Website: home-depot
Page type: address-validator
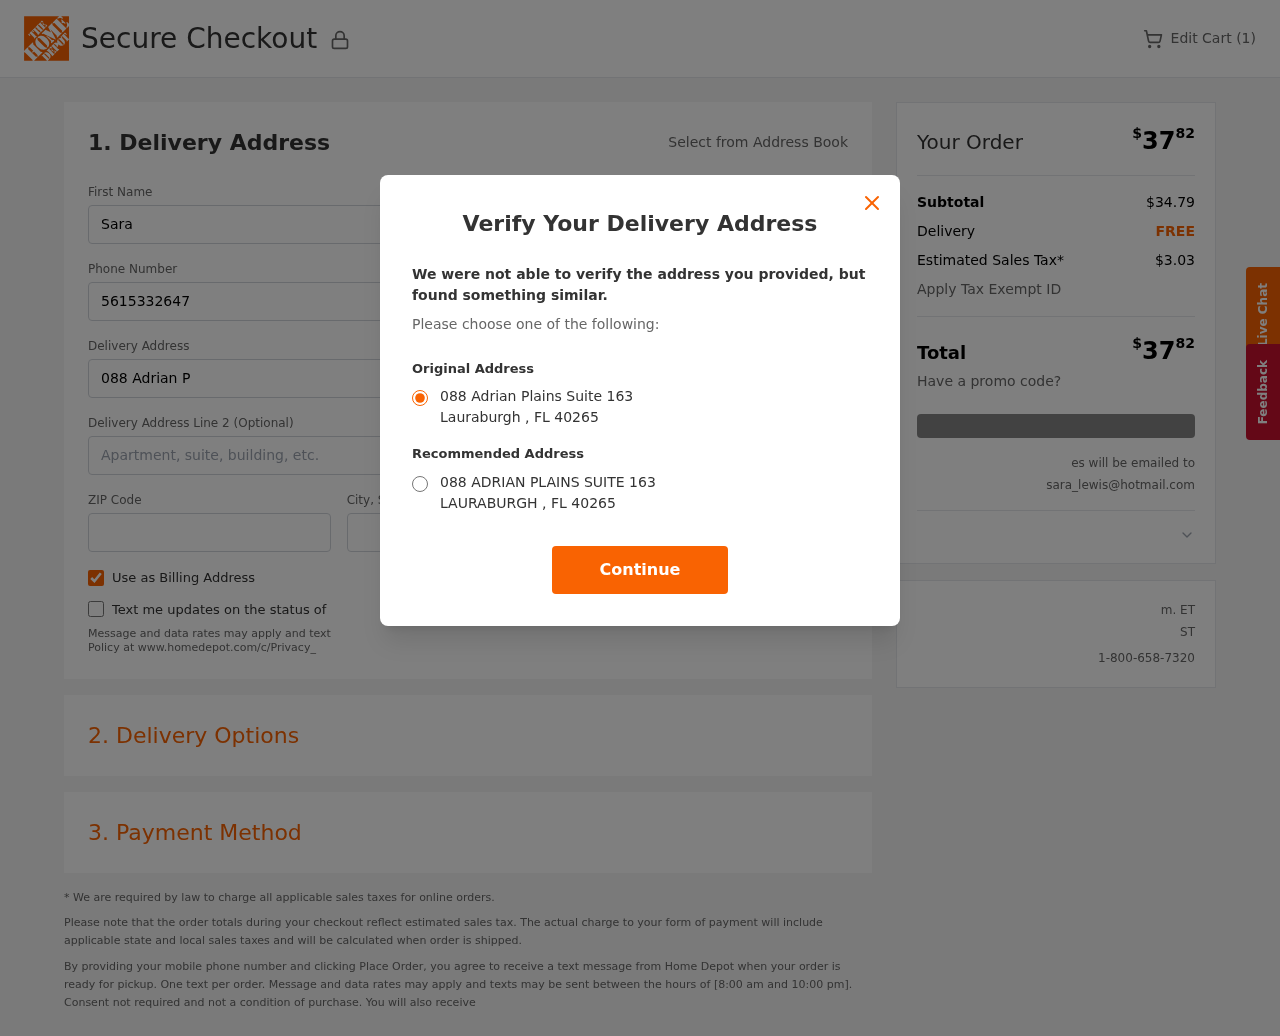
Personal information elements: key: PII_CITY
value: Lauraburgh
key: PII_EMAIL
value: sara_lewis@hotmail.com
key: PII_POSTCODE
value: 40265
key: PII_STATE_ABBR
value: FL
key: PII_STREET
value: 088 Adrian Plains Suite 163
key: PII_FIRSTNAME
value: Sara
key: PII_LASTNAME
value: Lewis
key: PII_PHONE
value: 5615332647
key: PII_CITY_STATE
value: Lauraburgh, FL
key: PII_STREET_ALT
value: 088 ADRIAN PLAINS SUITE 163
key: PII_CITY_ALT
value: LAURABURGH
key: PII_POSTCODE_FULL
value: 40265
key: PII_POSTCODE_NUMERIC
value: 40265
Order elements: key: ORDER_NUM_ITEMS
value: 1
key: ORDER_TOTAL
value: $3782
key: ORDER_SUBTOTAL
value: $34.79
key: ORDER_SHIPPING_COST
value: FREE
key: ORDER_TAX
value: $3.03